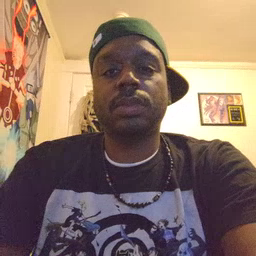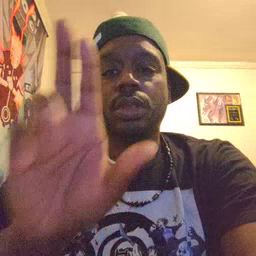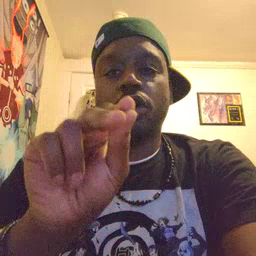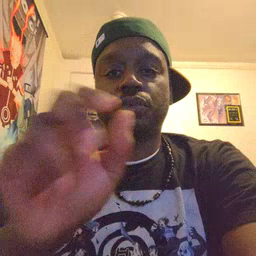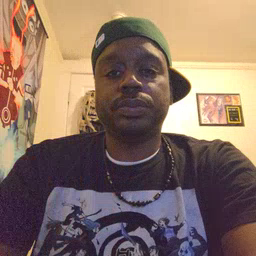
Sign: no